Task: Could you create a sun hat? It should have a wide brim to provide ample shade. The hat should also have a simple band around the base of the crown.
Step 131:
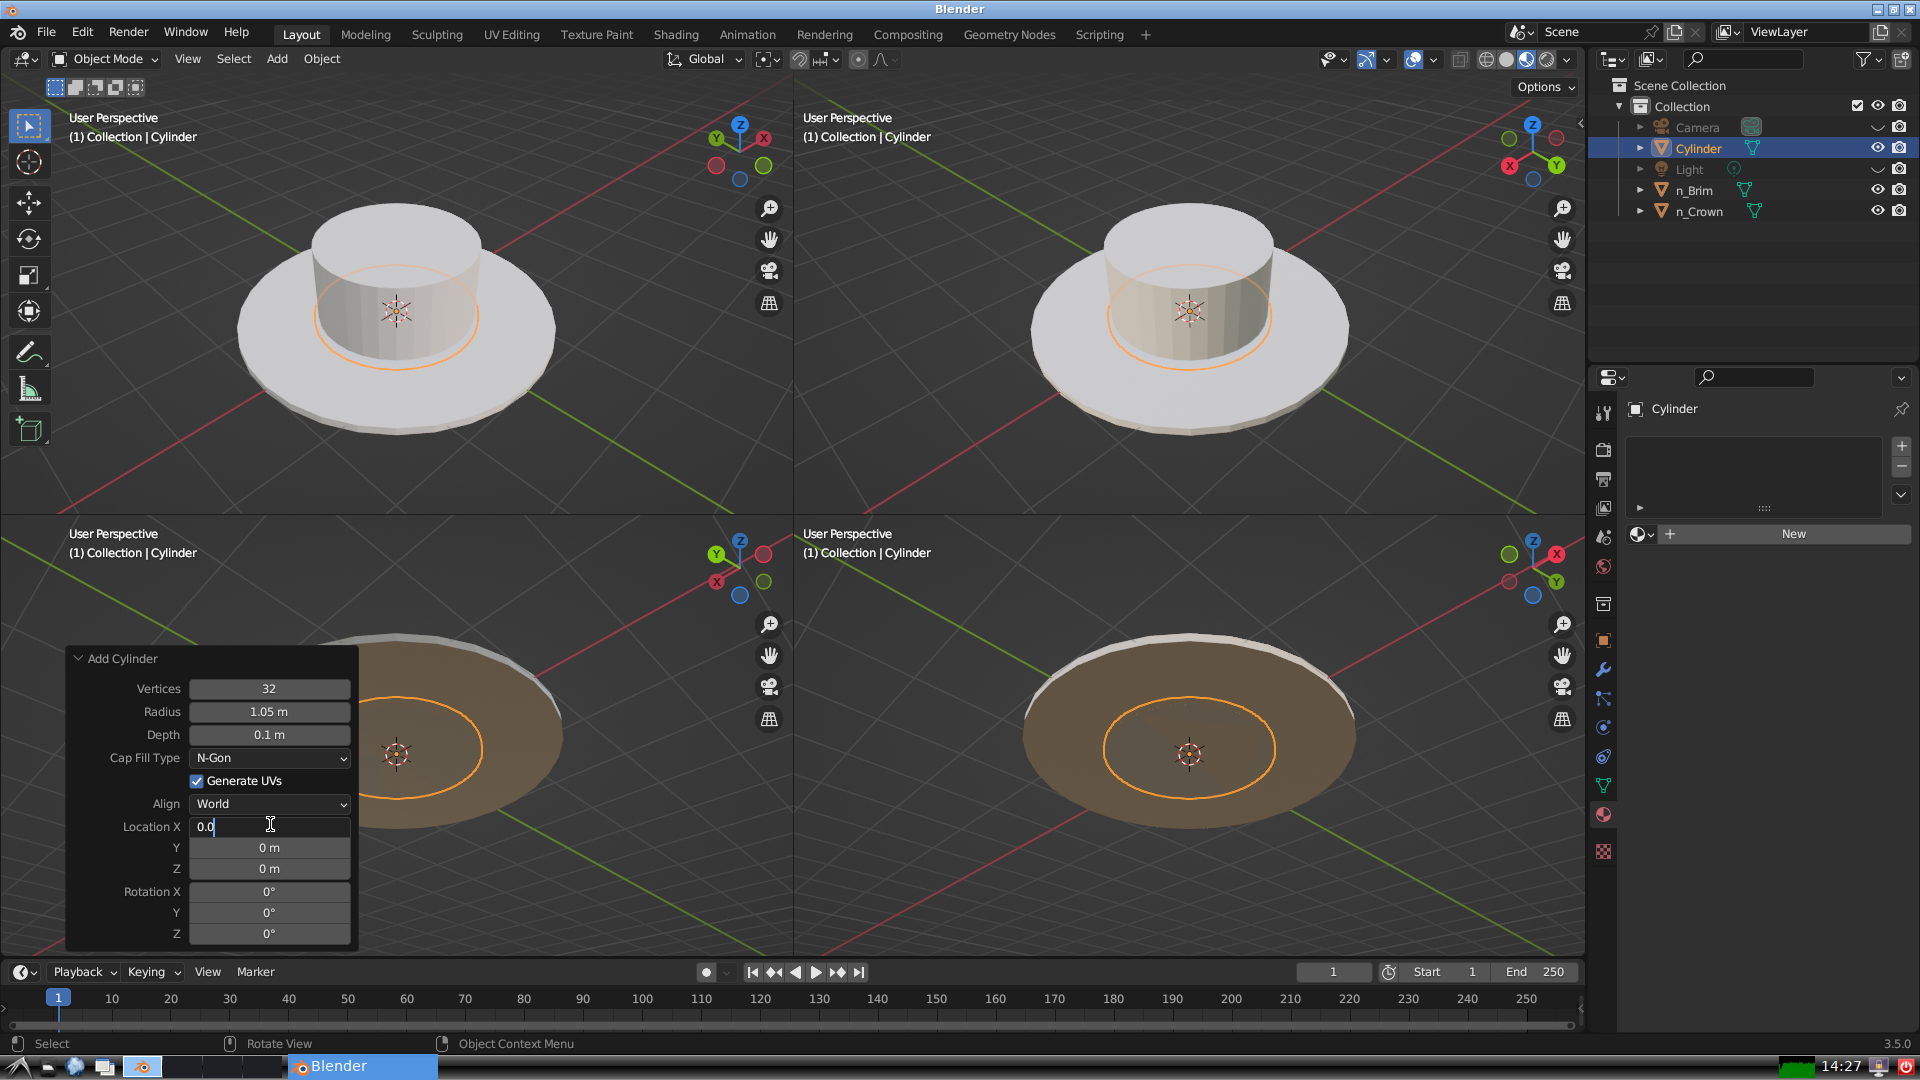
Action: {"key_press": ['Return']}